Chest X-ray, PA view. Patient: 63 years old, sex F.
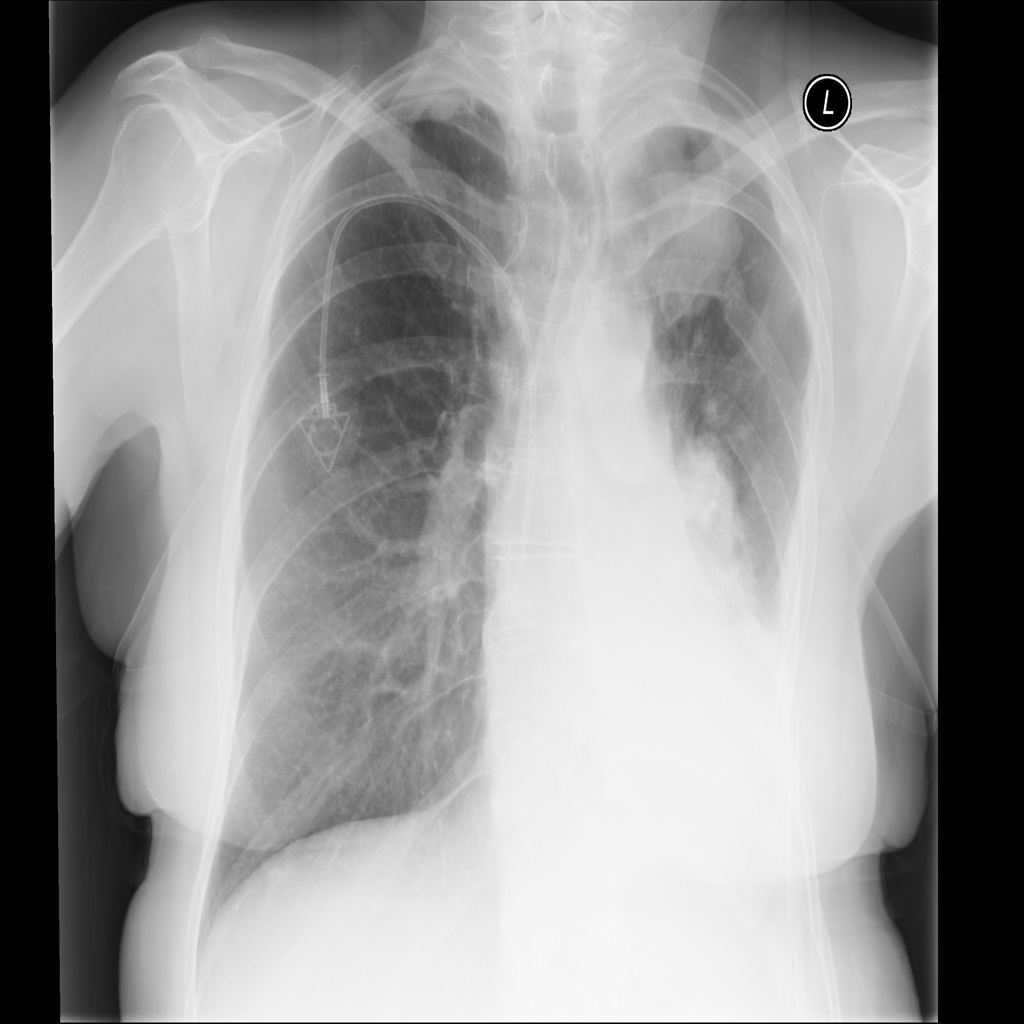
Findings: Atelectasis, Consolidation, Effusion, Mass, Pleural_Thickening